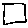
Label: square